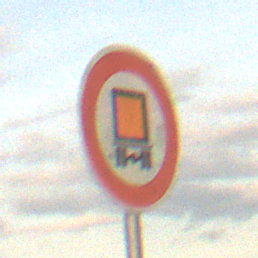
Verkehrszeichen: VerbotKennzeichnungspflichtigeKraftfahrzeugeGefaehrlicheGueter
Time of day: SunriseSunset
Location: Outdoor (Nature)
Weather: PartlyCloudy
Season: NotSpecified
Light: Natural